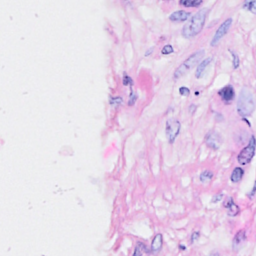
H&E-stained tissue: Breast